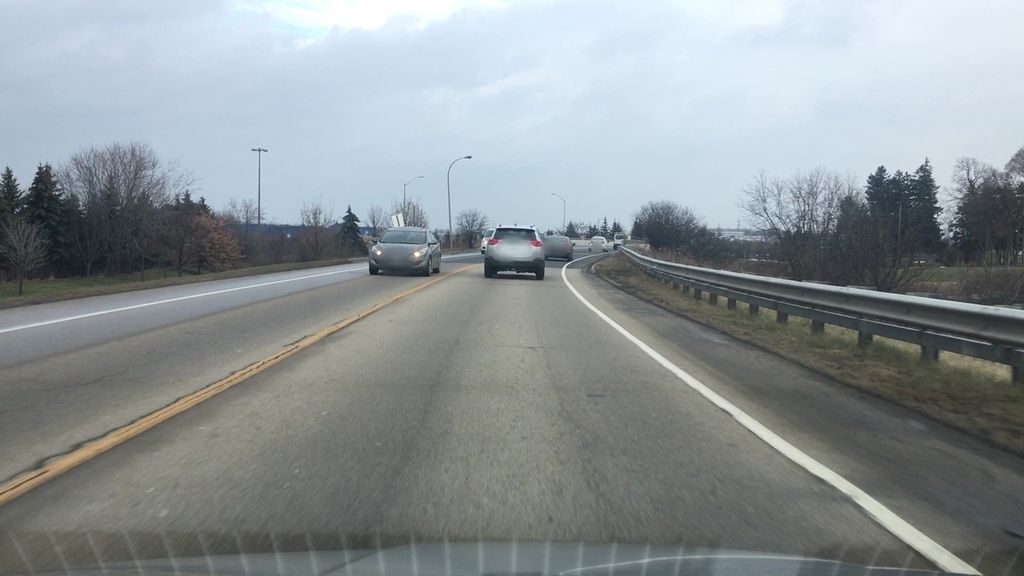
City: hamilton